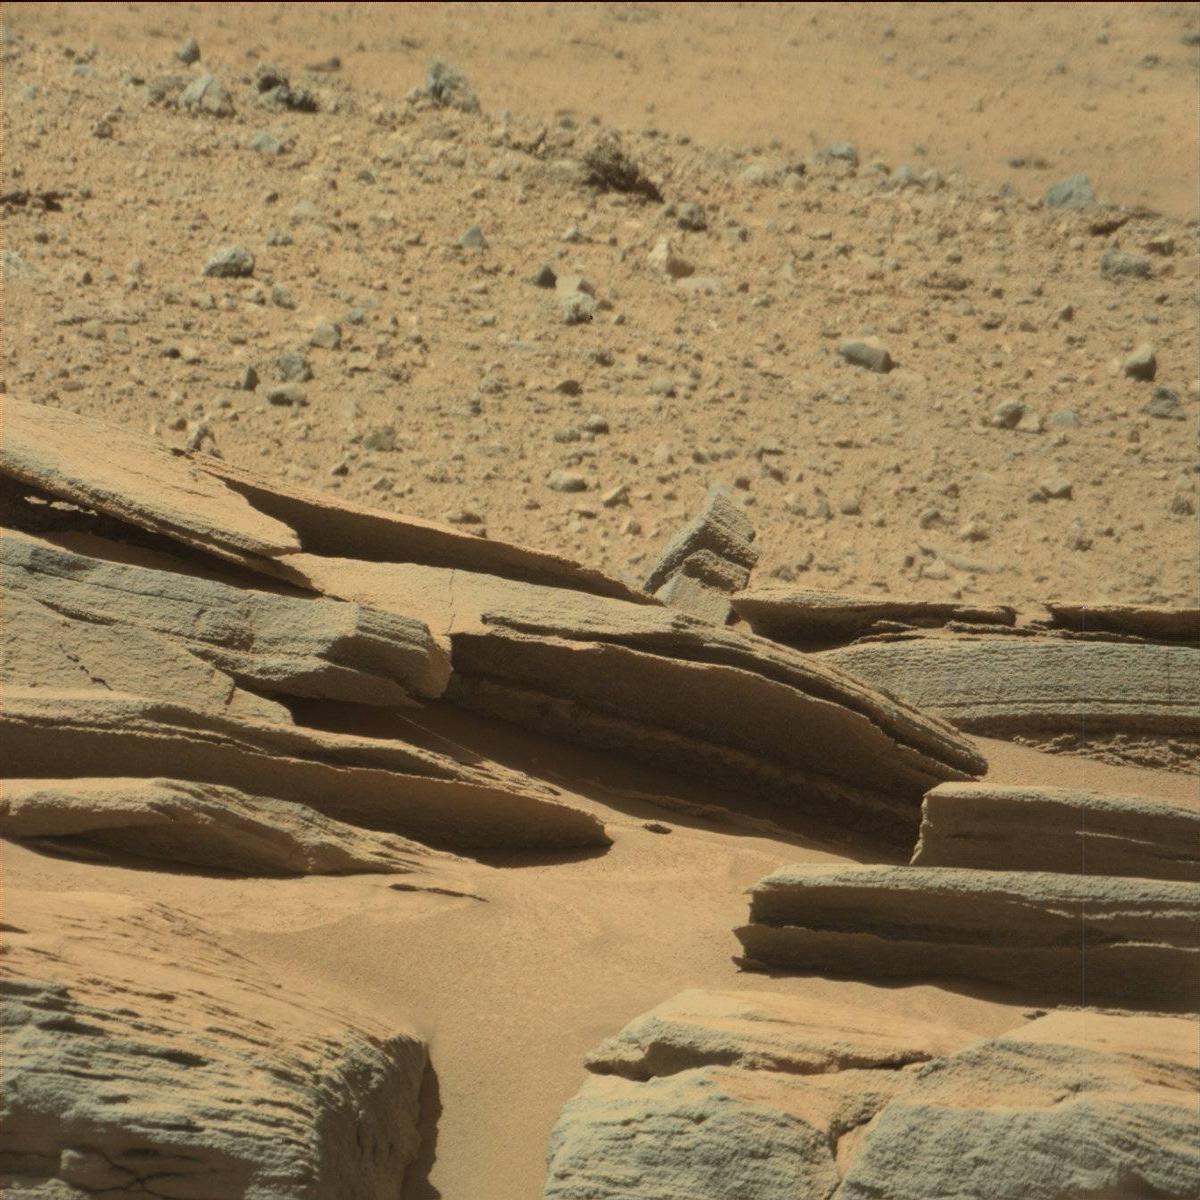
Terrain classes present: Bedrock, Rock, Sand / Soil